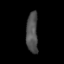
Tissue: lung
Cell type: Myeloid cells
Senescence score: 0.2435
Nuclear area (px): 464
Mean DAPI intensity: 80.466